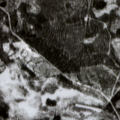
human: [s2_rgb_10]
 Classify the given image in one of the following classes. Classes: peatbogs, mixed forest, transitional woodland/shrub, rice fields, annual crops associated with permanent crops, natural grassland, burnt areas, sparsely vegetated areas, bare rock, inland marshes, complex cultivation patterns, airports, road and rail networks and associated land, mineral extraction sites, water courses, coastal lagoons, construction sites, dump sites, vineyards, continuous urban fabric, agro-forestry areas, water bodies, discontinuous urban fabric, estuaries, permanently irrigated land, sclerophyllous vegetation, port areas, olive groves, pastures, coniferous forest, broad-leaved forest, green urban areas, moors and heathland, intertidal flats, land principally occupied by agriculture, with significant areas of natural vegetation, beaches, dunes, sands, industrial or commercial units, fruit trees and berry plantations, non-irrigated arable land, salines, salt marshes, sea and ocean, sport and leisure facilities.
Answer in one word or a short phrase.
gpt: coniferous forest, mixed forest, transitional woodland/shrub